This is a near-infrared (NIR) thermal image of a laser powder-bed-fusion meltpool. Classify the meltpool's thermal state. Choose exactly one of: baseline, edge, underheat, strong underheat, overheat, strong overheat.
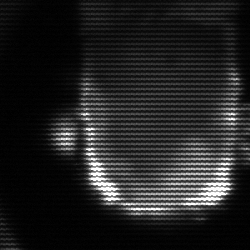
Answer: baseline